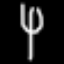
Label: fork